Question: I have a <URL> showing just a table with some input fields. On a normal browser it is shown in a pretty readable size, because it uses just the browser defaults. But on the iPhone it is rendered extremely small.

I have no idea why the Safari uses just 20% of the screen and it is quite annoying to zoom the page for every use, because even zooming is painful, because it is hard to hit the headline with a double tap, because it is so small.
Is it possible to use some iOS specific CSS to fix this rendering bug? Or is it possible to tell Safari somehow to start this page in zoomed state?
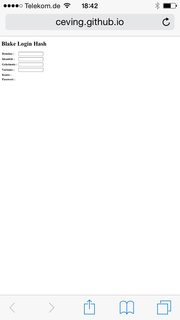
Answer: You need to add a meta tag to your html document head to use the device width on mobile devices:
'''
<head>
<title>...</tile>
....
<meta content="width=device-width, initial-scale=1, minimum-scale=1, user-scalable=no" name="viewport">
</head>
'''